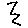
Label: zigzag